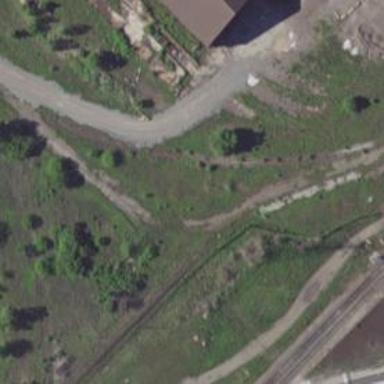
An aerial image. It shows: Abandoned spur railway.